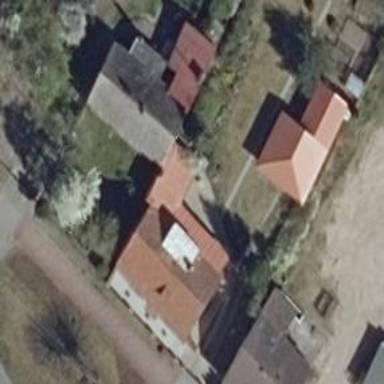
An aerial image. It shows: Residential building.